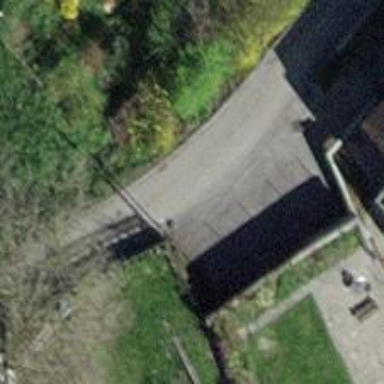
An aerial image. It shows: Garage building.